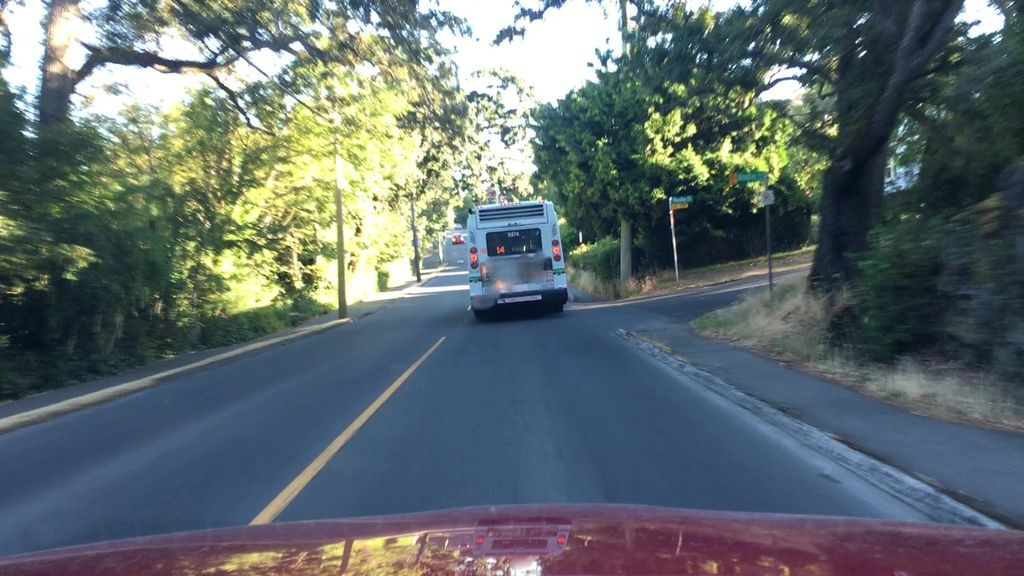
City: victoria